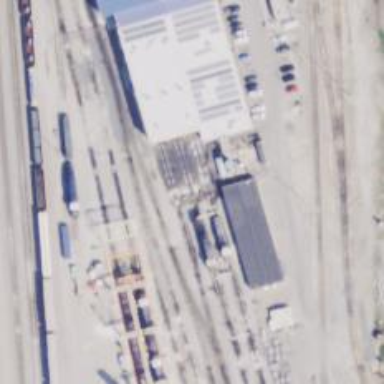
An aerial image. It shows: Railway yard.